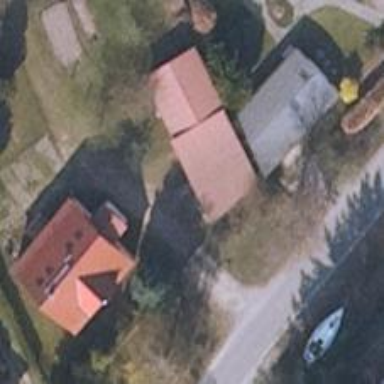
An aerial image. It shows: Driveway.